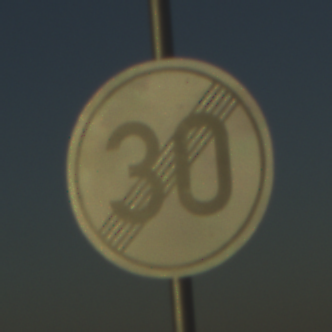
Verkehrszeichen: EndeGeschwindigkeit30
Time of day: SunriseSunset
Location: Outdoor (Nature)
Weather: Clear
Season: NotSpecified
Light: Natural